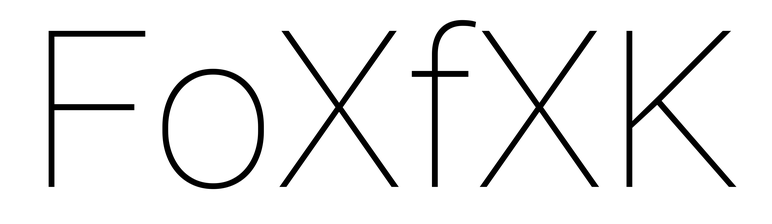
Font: Roboto_Thin